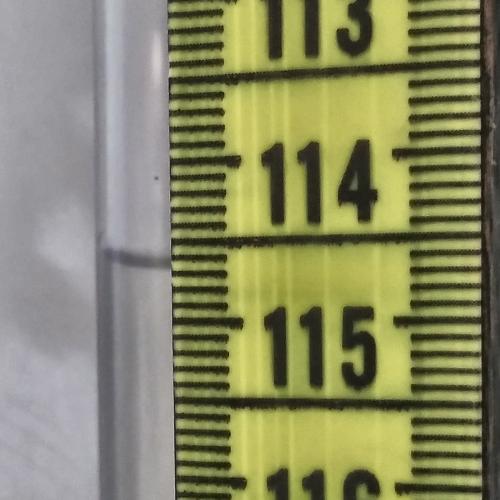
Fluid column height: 114.6 cm